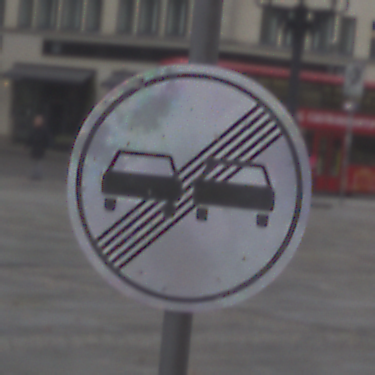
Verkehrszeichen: EndeUeberholverbot
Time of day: Midday
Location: Outdoor (Urban)
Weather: Overcast
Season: NotSpecified
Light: Natural